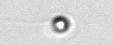
Label: nanoplankton_mix